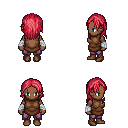
a pixel art fantasy rpg character, female body template, human, dark skin, brown tunic, magenta pants, ruby red long hairstyle, white cloth bandages, brown shoes, four views (front, back, left, right), 2x2 character sprite sheet, small pixel art, hard edges, no anti-aliasing